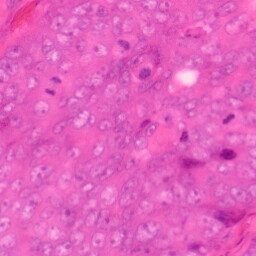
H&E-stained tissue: Colon